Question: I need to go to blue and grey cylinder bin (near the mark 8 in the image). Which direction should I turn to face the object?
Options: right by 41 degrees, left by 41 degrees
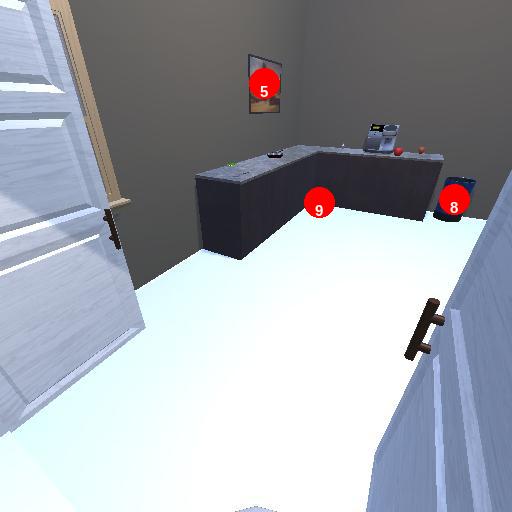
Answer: right by 41 degrees